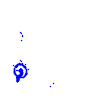
Particle: electron